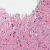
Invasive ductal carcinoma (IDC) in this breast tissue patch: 0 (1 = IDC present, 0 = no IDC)